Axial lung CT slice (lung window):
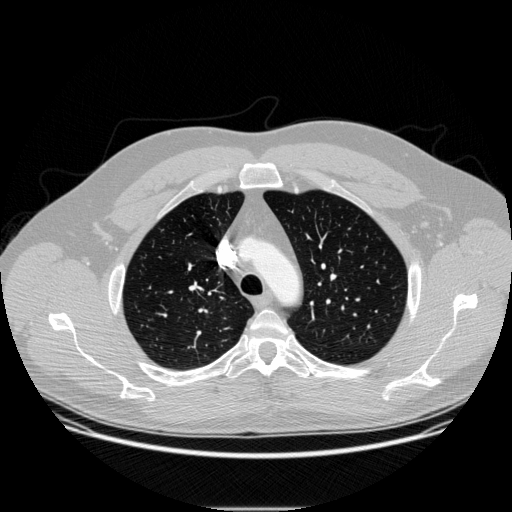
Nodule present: no